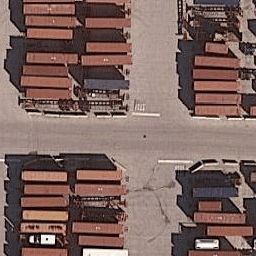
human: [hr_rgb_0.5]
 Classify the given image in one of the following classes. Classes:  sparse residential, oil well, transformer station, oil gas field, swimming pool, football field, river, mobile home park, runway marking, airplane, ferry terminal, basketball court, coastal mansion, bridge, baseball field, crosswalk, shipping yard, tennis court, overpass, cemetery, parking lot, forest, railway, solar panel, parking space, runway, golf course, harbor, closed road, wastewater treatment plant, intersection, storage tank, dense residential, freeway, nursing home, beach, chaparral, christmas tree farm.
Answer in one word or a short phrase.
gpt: shipping yard